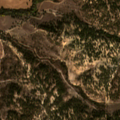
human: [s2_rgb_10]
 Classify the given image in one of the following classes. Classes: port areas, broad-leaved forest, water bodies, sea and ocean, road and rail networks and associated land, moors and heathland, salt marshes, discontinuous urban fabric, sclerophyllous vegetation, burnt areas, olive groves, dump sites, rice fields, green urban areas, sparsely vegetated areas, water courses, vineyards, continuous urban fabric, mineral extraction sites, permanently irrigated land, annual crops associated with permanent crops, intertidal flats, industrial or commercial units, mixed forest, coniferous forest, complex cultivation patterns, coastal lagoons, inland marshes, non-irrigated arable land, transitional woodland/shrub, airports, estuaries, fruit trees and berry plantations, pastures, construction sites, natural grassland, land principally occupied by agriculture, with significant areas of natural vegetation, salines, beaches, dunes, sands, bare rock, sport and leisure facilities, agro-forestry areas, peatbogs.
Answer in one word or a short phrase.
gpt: non-irrigated arable land, agro-forestry areas, broad-leaved forest